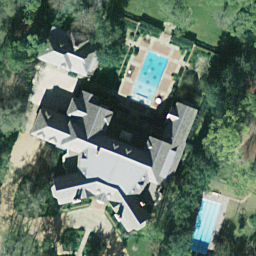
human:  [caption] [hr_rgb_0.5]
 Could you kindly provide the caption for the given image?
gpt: A villa with plants surrounded is in the sparse residential area .

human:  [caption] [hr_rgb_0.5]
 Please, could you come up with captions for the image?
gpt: A villa with grey roofs is surrounded by lush plants in the sparse residential area .

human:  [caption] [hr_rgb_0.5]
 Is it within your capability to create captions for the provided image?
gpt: A villa with grey roofs has a swimming pool in the middle is in the sparse residential area .

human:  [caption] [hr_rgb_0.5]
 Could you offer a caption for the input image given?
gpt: This is a sparse residential area with a villa surrounded by lush plants .

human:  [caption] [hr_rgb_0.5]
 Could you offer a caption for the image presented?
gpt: A villa with lush plants surrounded has a swimming pool in the middle .